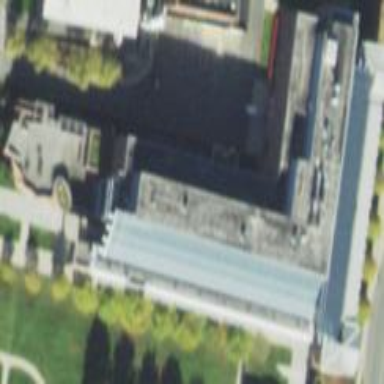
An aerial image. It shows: University building.